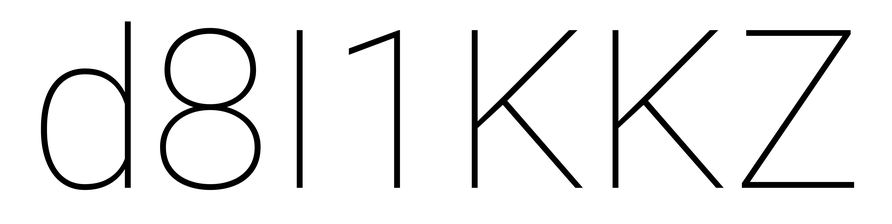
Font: Roboto_Thin